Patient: sex M, age 58
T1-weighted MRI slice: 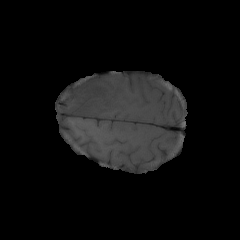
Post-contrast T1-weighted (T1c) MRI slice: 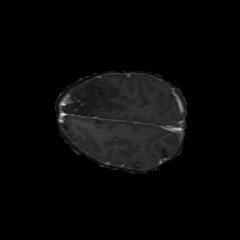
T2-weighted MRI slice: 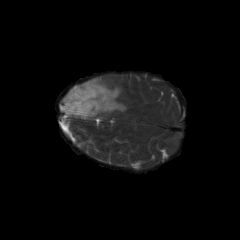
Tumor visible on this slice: yes
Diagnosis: Astrocytoma, IDH-mutant
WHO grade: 4